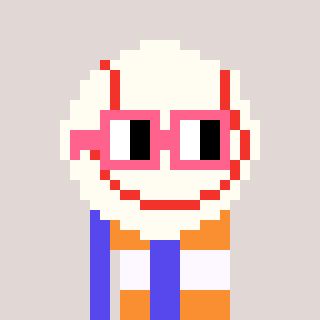
a pixel art character with square pink glasses, a baseball ball-shaped head and a computerblue-colored body on a warm background